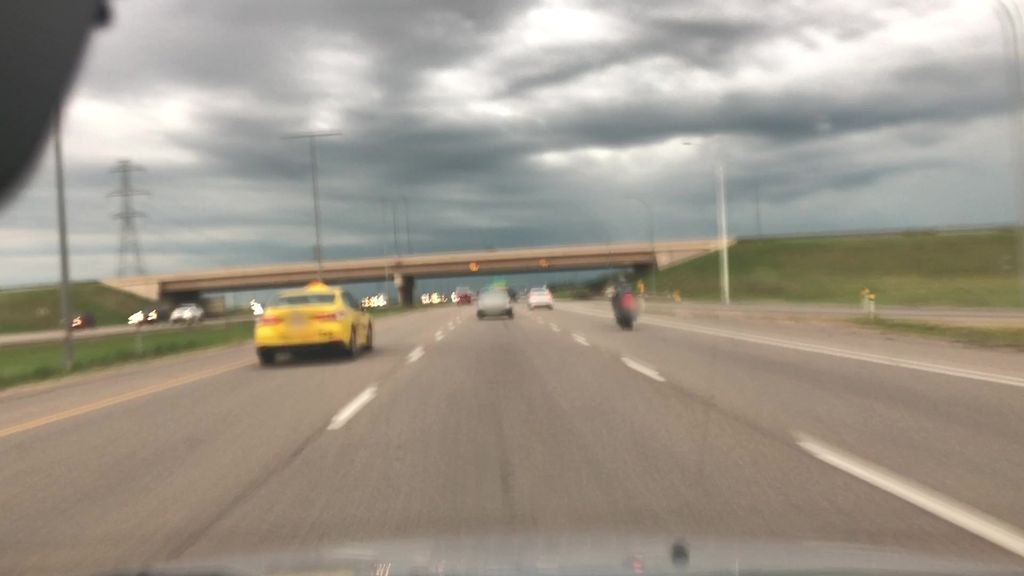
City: edmonton